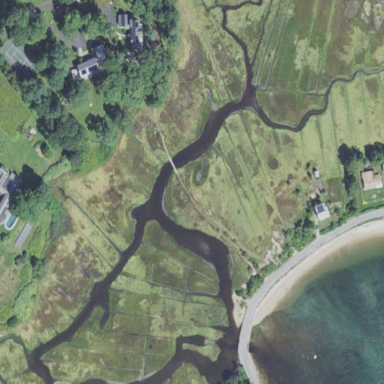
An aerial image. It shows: Saltmarsh wetland.